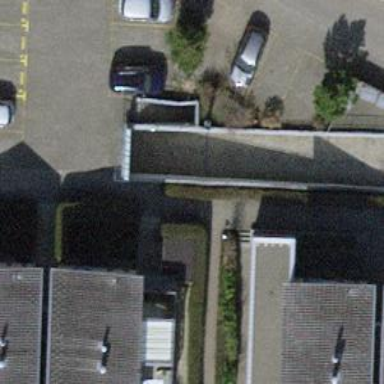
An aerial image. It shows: Parking entrance.